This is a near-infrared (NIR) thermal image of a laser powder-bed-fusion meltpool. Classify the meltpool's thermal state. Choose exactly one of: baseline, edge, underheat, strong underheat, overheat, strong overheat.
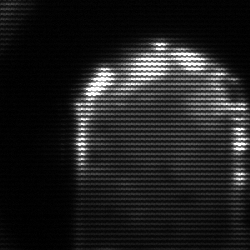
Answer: baseline